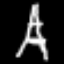
Label: The Eiffel Tower